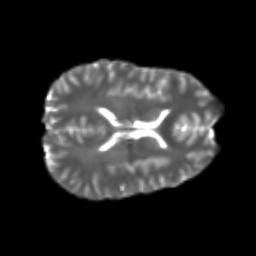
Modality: T2w
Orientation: axial
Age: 24
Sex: female
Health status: healthy
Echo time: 0.074 s